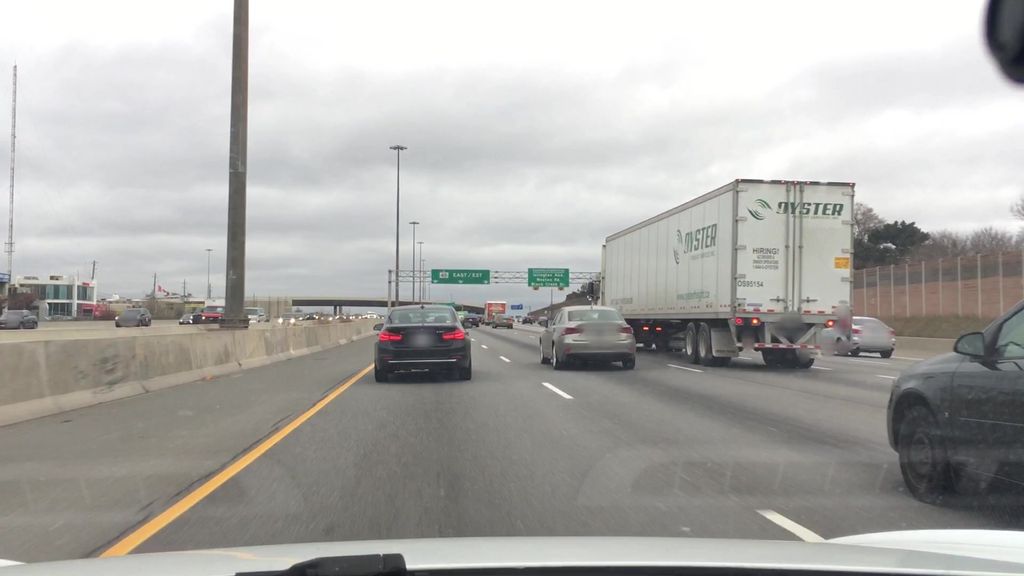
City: toronto